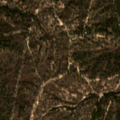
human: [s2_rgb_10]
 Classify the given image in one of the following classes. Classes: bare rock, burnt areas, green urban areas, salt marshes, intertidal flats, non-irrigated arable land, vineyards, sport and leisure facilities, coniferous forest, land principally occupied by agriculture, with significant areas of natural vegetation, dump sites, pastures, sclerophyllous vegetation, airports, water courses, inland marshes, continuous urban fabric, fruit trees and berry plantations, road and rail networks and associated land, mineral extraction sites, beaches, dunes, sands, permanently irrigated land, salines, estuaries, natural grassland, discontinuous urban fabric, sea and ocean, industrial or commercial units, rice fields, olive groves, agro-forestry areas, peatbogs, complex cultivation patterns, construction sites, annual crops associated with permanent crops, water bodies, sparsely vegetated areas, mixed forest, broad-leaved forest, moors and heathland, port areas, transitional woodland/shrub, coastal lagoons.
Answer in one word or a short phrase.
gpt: broad-leaved forest